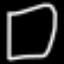
Label: square